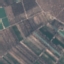
Label: PermanentCrop